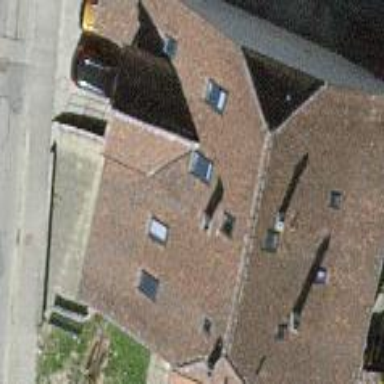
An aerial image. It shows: Gabled roof apartments building.